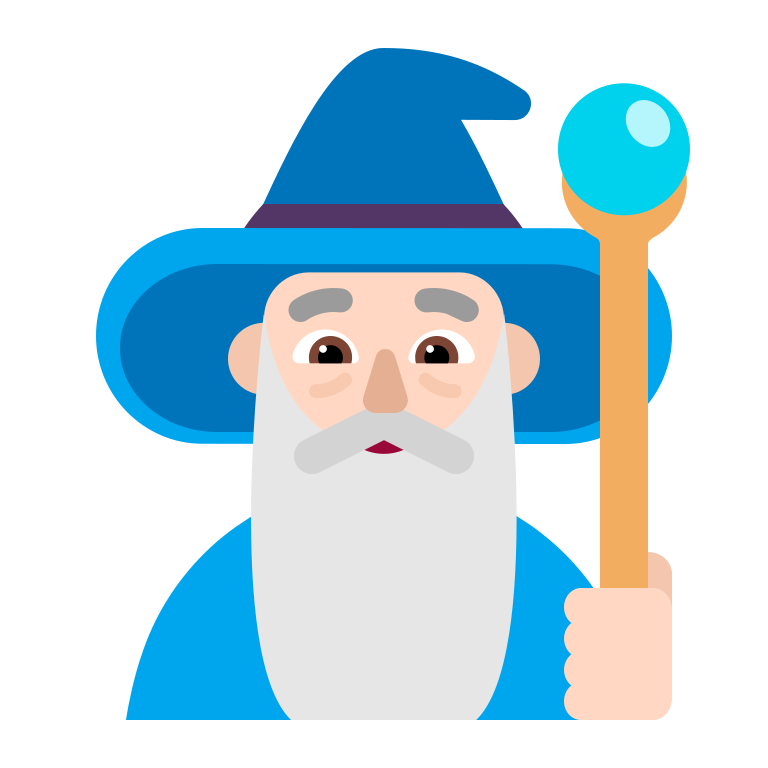
man mage flat light